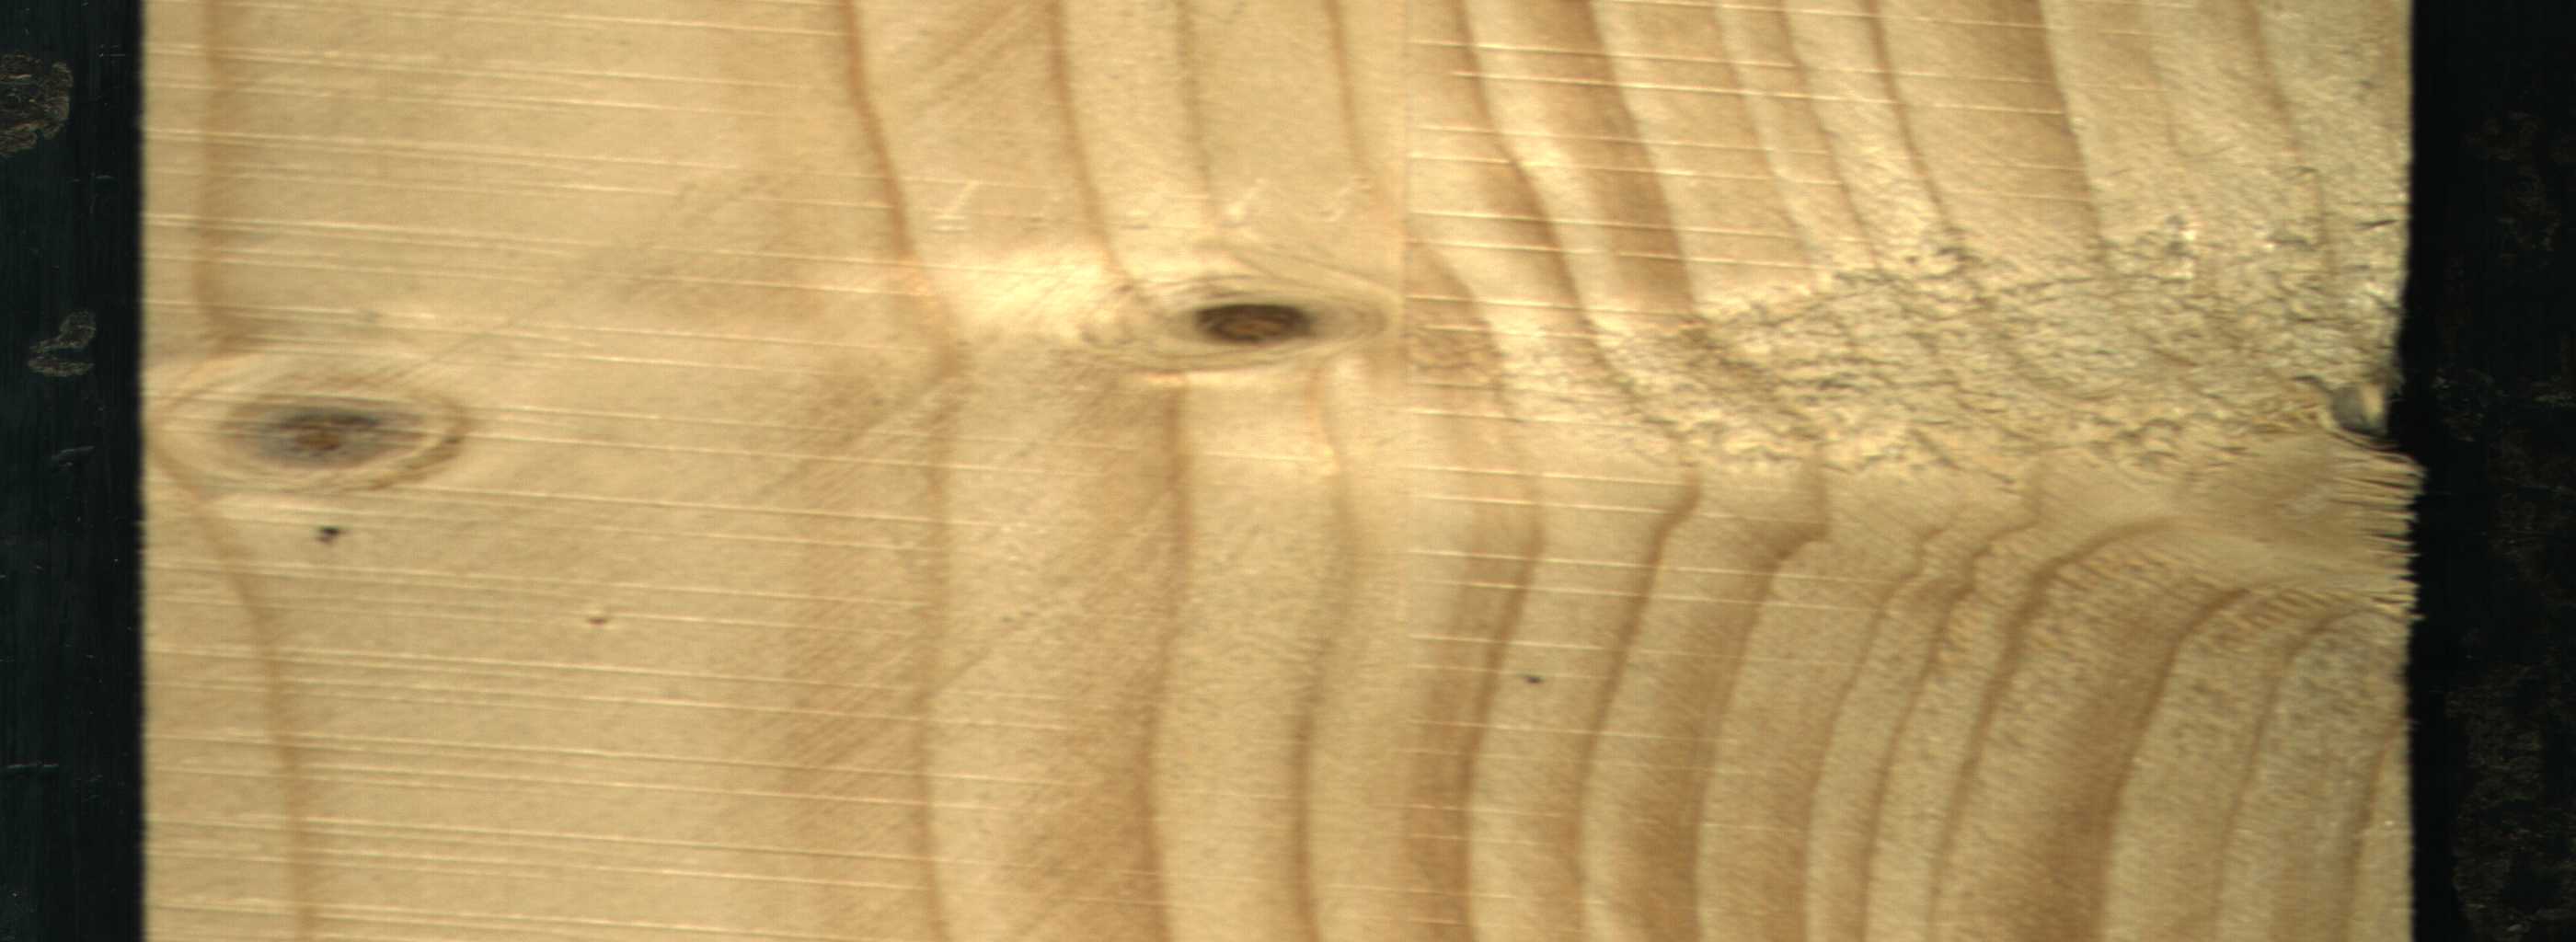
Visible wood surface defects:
Live_Knot
Live_Knot
Live_Knot